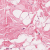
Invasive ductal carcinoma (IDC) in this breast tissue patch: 0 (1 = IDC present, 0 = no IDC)